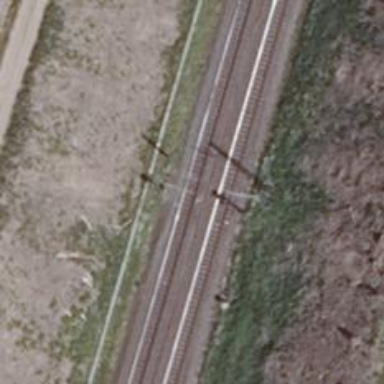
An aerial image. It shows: Railway signal.